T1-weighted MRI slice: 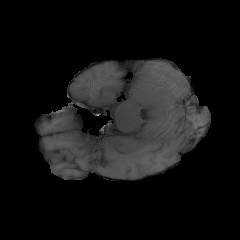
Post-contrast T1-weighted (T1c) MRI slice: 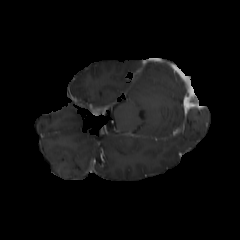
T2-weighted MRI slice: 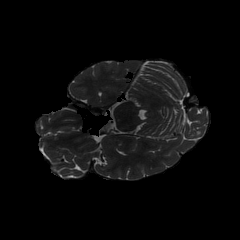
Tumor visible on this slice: no